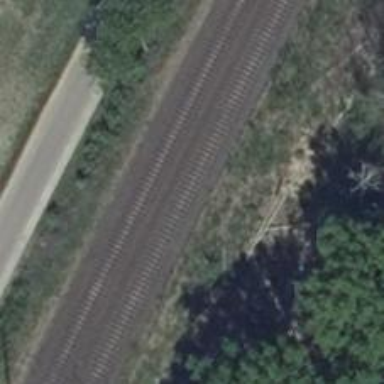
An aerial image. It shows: Railway track with contact lines for electrification.